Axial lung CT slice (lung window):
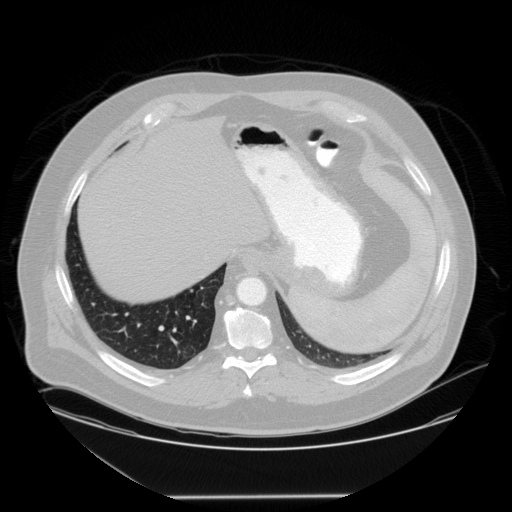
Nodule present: no